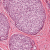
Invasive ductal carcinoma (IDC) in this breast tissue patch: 0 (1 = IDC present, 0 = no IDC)